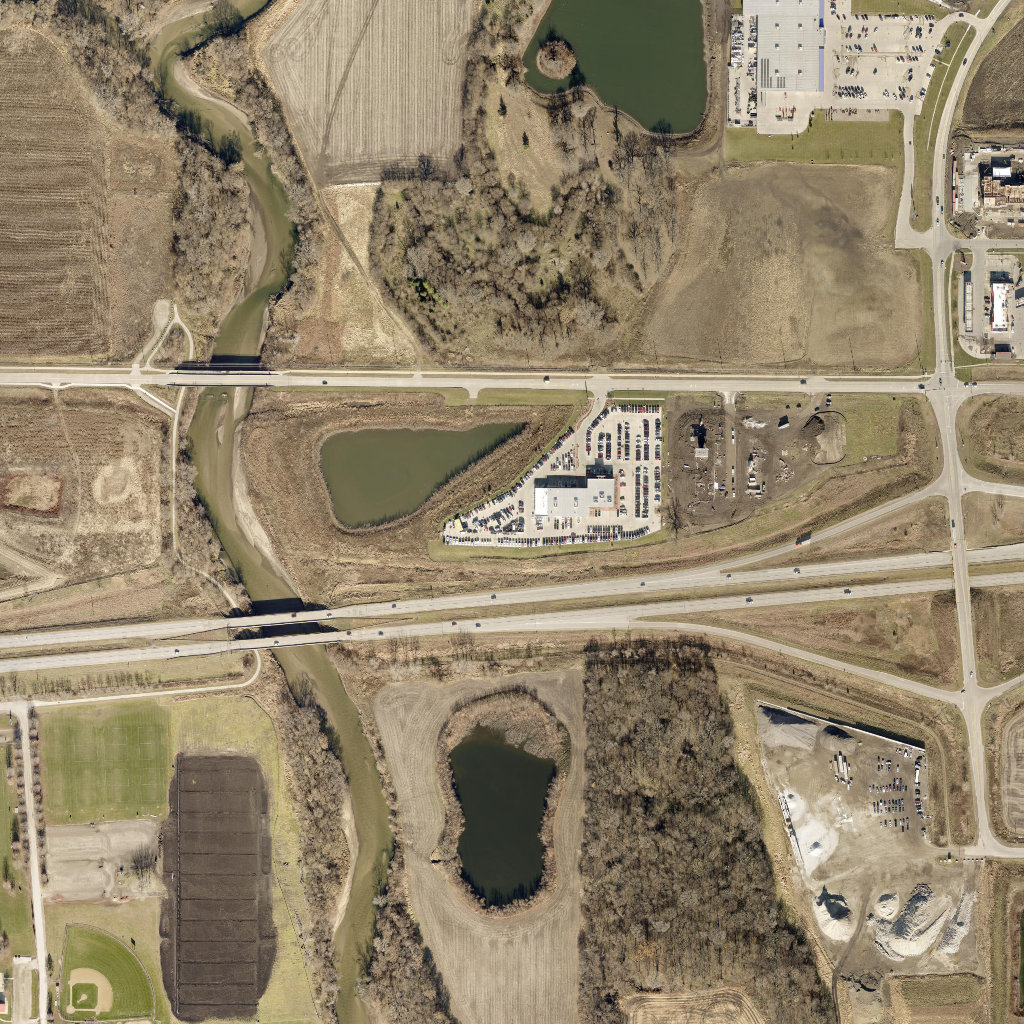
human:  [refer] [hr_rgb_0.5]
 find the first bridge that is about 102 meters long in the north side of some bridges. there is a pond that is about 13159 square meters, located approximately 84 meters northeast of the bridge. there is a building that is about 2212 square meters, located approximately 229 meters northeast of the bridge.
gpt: <box>[[22, 59, 32, 61, 0]]</box>

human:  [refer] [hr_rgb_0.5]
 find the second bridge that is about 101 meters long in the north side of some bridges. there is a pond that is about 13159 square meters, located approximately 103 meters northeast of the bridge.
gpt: <box>[[23, 61, 33, 63, 0]]</box>

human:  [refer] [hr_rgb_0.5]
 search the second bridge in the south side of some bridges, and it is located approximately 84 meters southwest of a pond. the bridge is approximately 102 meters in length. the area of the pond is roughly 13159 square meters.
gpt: <box>[[22, 59, 32, 61, 0]]</box>

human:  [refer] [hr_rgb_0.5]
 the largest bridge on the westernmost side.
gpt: <box>[[16, 36, 26, 37, 0]]</box>

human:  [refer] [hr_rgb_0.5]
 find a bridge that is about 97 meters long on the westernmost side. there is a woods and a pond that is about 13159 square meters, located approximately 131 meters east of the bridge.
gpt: <box>[[16, 36, 26, 37, 0]]</box>

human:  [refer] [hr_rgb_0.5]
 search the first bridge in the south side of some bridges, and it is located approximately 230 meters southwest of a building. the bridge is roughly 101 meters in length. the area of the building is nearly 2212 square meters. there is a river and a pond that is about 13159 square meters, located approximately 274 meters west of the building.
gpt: <box>[[23, 61, 33, 63, 0]]</box>